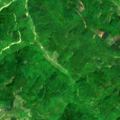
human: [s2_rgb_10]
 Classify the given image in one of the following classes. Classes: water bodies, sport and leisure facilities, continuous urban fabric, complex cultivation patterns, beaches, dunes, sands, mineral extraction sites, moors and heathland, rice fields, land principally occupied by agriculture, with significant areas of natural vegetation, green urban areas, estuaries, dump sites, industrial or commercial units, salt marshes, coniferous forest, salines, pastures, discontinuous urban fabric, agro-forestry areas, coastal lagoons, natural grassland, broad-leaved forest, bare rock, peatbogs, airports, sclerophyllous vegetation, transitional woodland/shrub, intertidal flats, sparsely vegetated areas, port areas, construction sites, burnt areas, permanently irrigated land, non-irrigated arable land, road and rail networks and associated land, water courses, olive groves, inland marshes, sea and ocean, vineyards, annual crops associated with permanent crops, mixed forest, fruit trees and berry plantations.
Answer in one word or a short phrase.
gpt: complex cultivation patterns, land principally occupied by agriculture, with significant areas of natural vegetation, broad-leaved forest